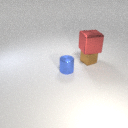
large red metal cube above small brown metal cube